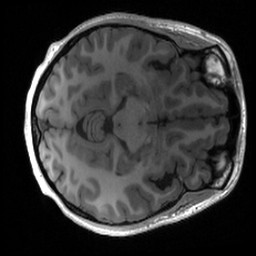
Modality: T1w
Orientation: axial
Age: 28
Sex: female
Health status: healthy